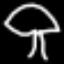
Label: mushroom